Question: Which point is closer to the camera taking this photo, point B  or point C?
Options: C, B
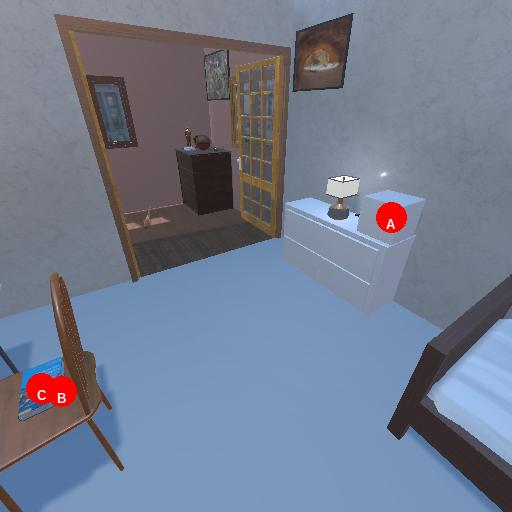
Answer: C